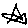
Label: star